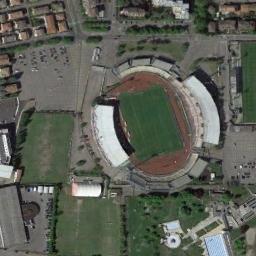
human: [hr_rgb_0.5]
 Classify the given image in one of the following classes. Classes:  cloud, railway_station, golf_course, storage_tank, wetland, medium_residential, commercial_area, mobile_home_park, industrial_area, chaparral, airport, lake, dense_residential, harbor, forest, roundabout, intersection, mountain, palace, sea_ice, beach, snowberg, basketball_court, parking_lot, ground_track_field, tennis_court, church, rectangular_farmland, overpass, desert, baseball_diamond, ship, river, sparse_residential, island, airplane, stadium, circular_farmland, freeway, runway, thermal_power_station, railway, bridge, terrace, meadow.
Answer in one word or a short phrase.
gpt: stadium